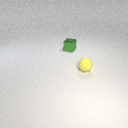
small green metal cube behind small yellow rubber sphere